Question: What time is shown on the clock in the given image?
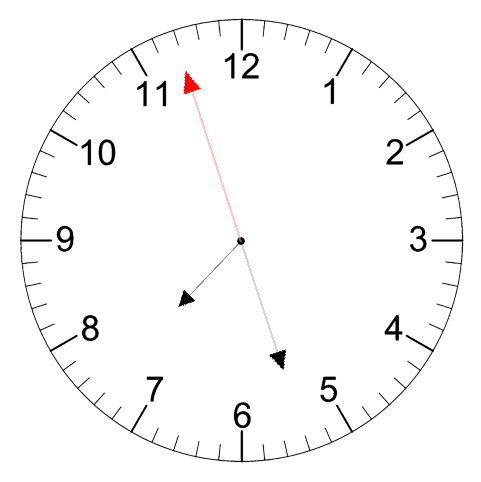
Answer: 07:26:57